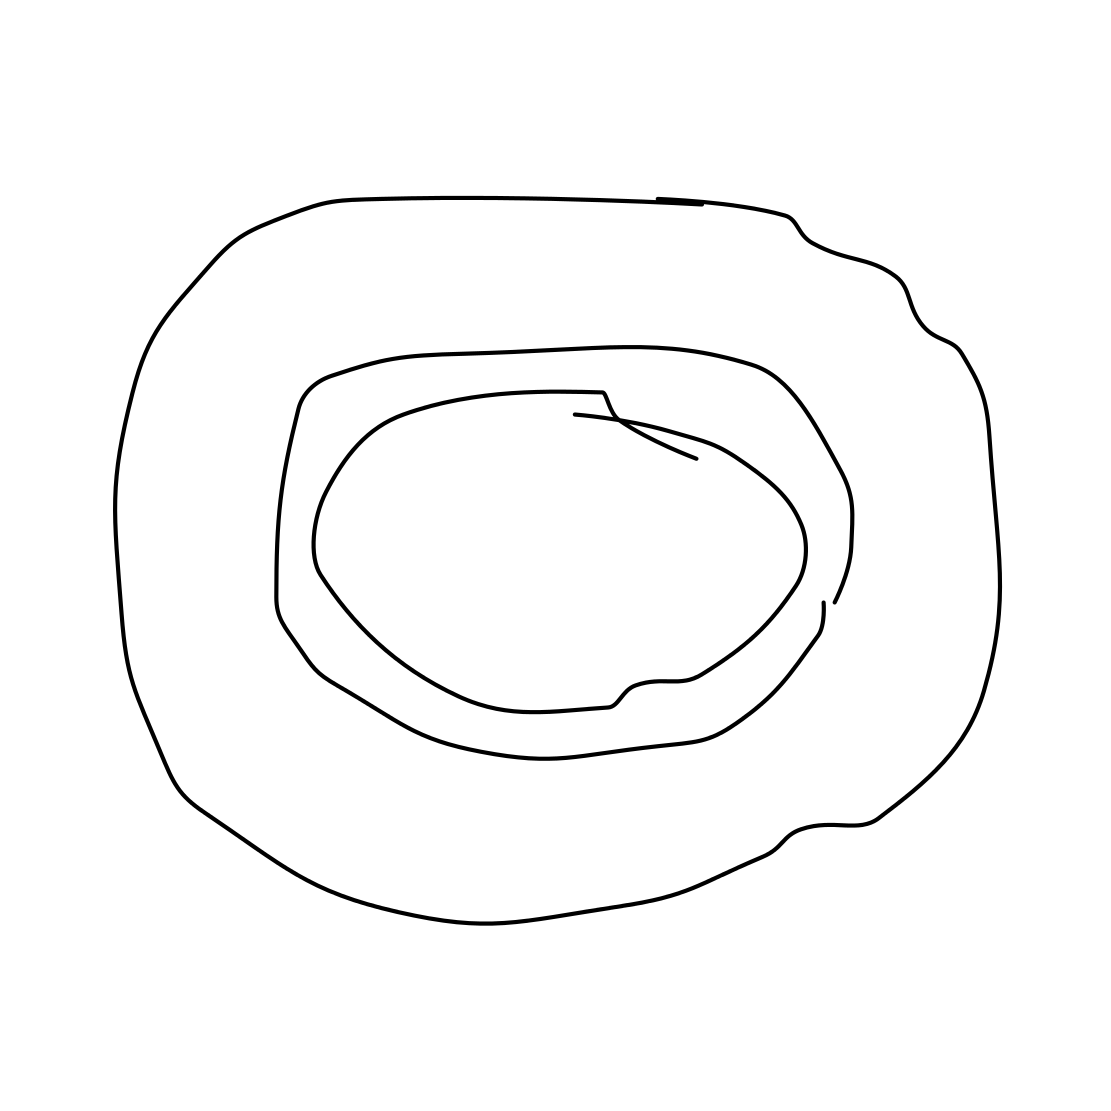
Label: tire